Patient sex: F
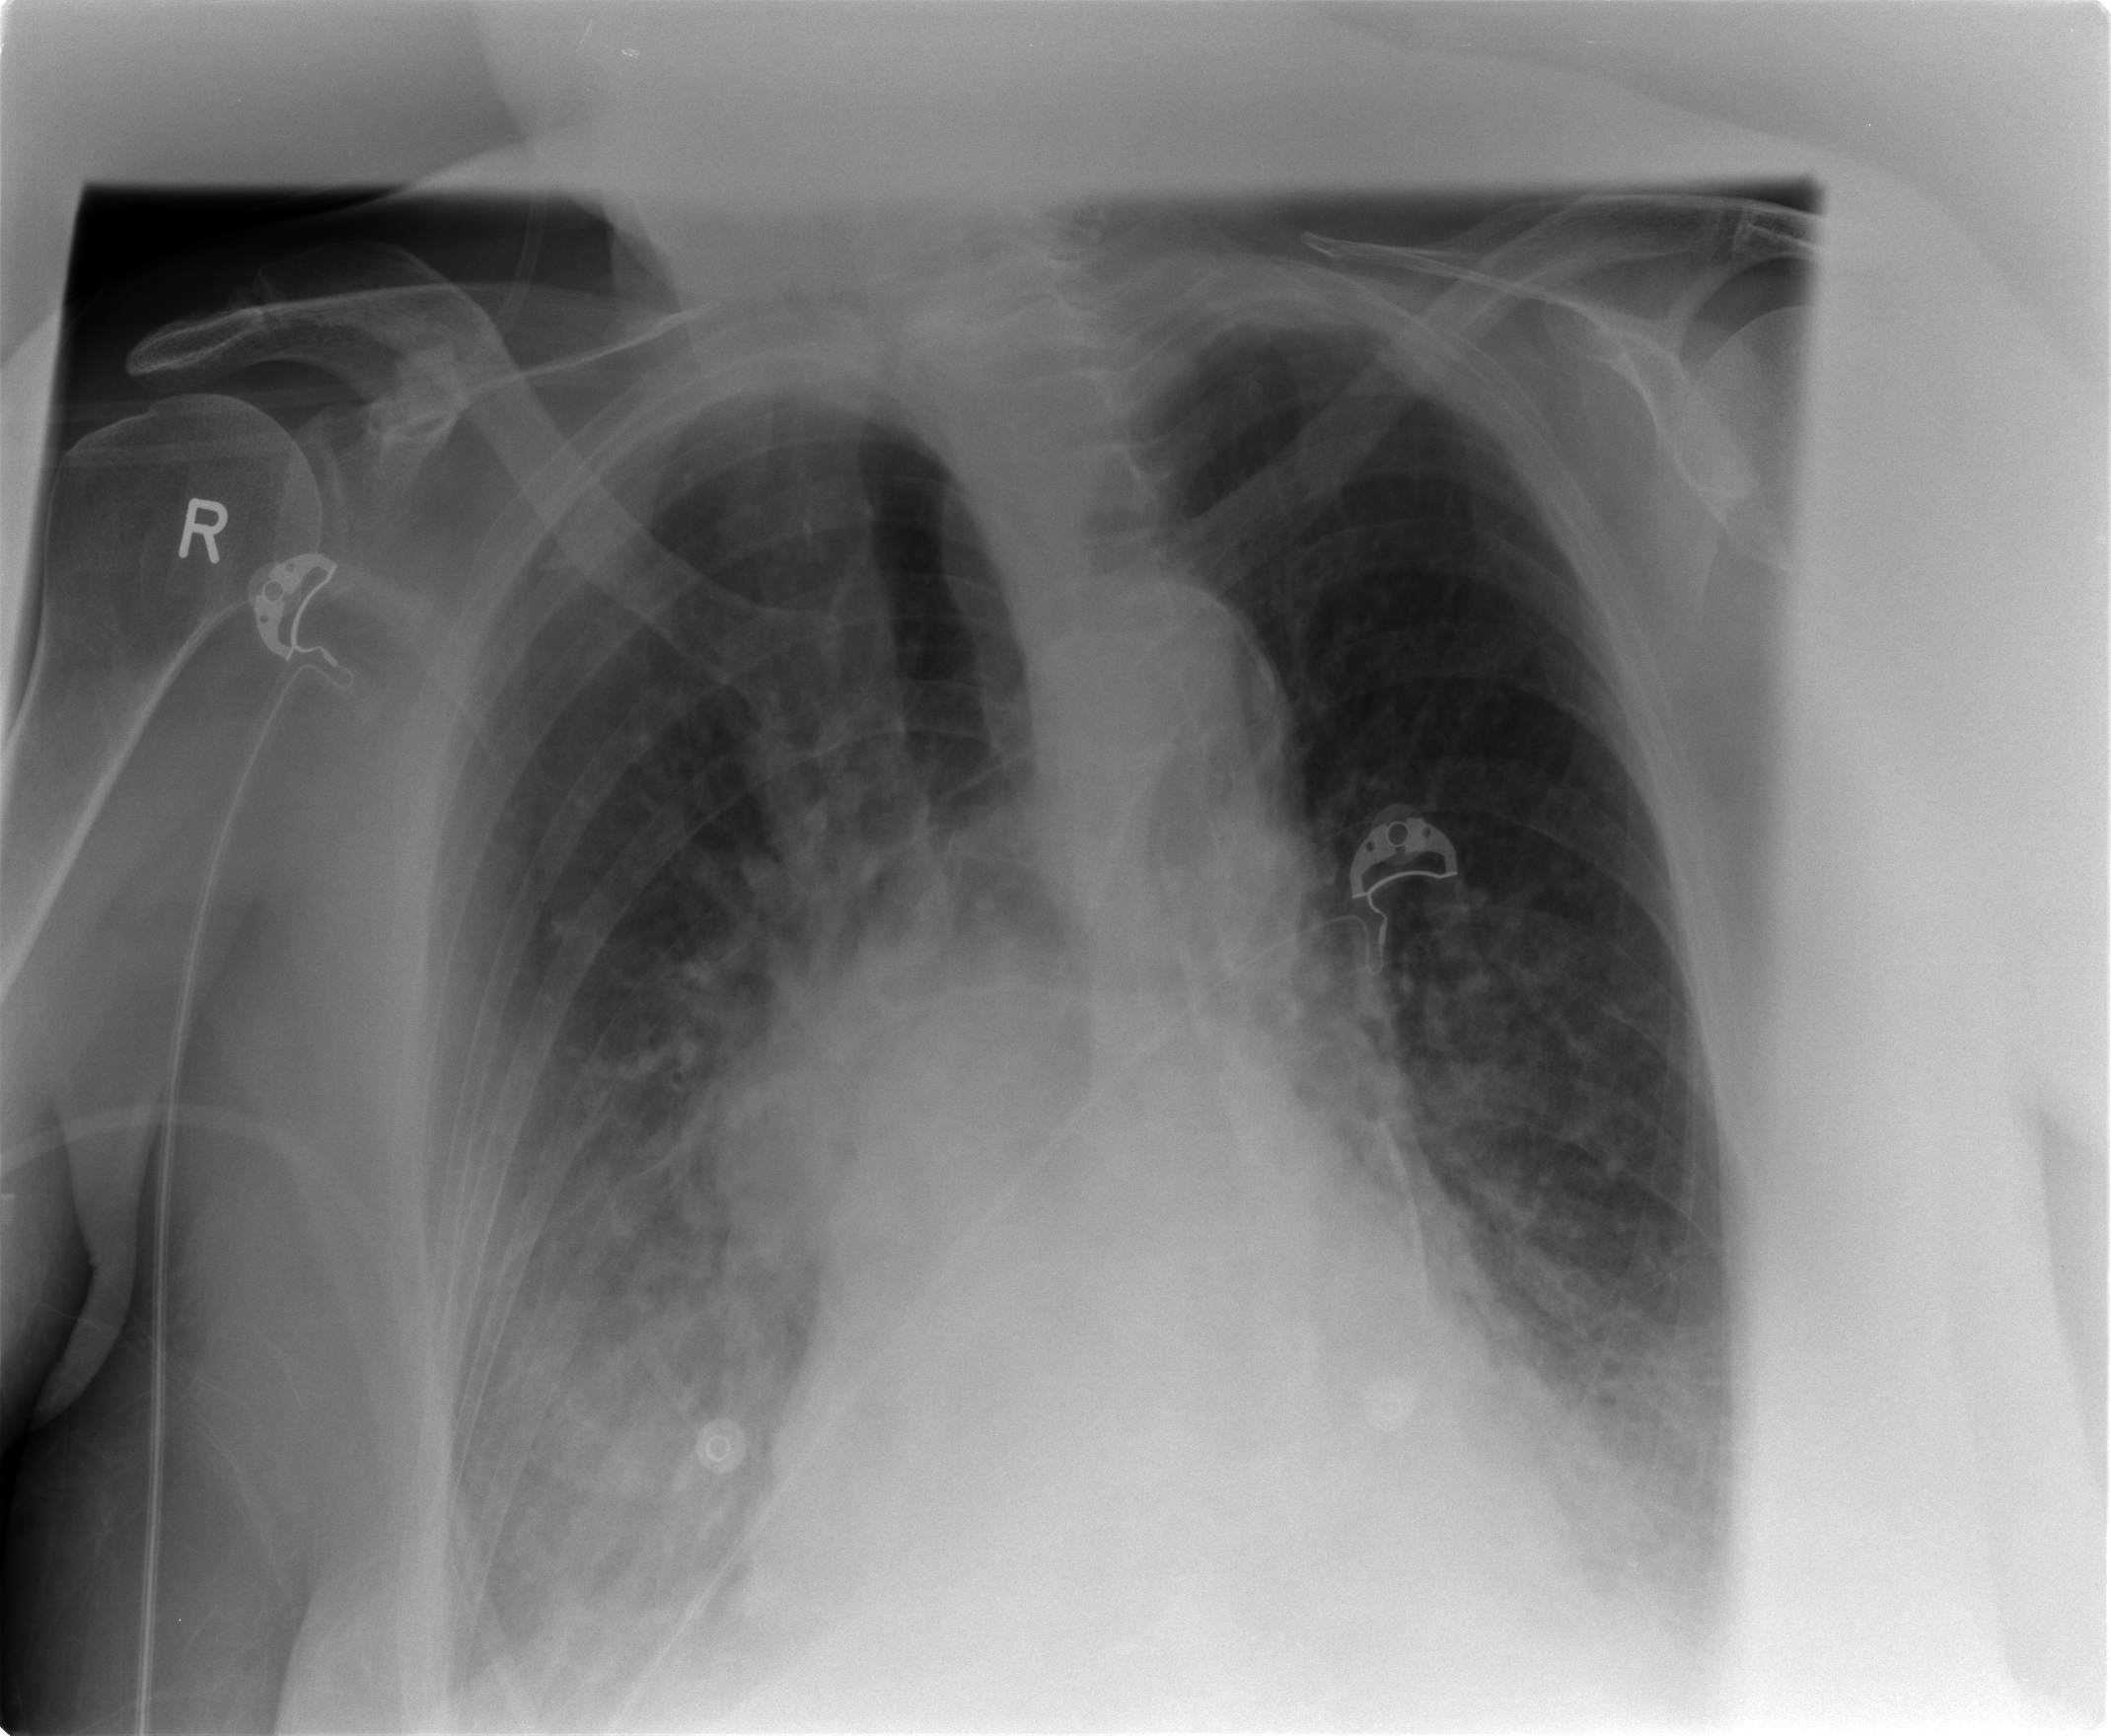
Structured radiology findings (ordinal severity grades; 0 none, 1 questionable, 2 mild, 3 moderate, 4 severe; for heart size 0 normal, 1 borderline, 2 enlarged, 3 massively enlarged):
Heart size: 2
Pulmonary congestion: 2
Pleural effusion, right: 2
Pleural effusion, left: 2
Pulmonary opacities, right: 2
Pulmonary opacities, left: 0
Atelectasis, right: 2
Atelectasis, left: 2